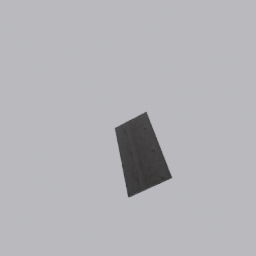
Label: architecture